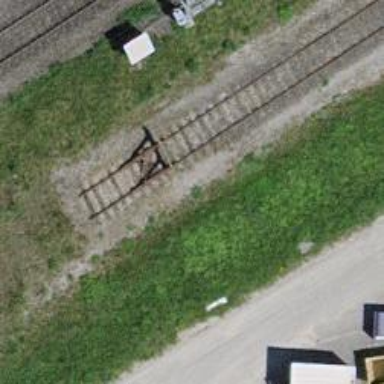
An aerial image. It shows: Single-track spur railway line.